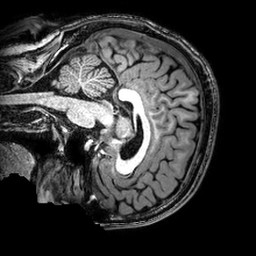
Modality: T1w
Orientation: sagittal
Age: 31
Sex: male